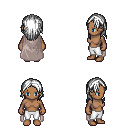
a pixel art fantasy rpg character, female body template, human, dark skin, gray cape, white pants, white long hairstyle, four views (front, back, left, right), 2x2 character sprite sheet, small pixel art, hard edges, no anti-aliasing